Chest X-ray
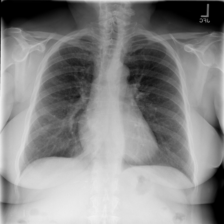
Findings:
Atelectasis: negative
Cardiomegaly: negative
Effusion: negative
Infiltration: positive
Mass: negative
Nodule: positive
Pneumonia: negative
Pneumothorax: negative
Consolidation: negative
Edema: negative
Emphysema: negative
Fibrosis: negative
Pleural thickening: negative
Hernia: negative